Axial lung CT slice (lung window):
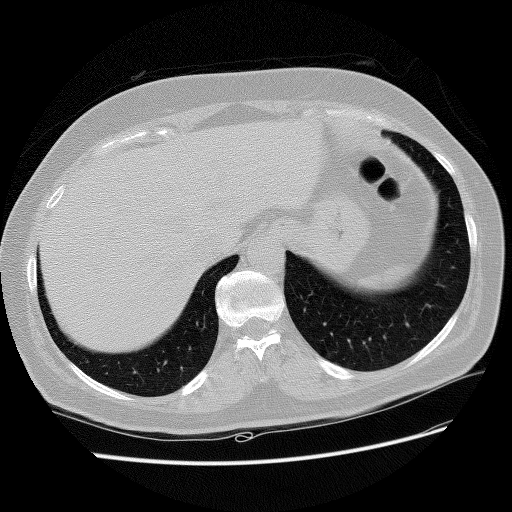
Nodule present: no